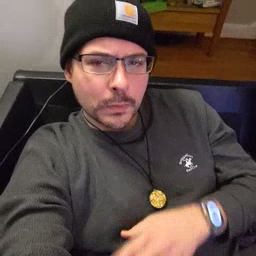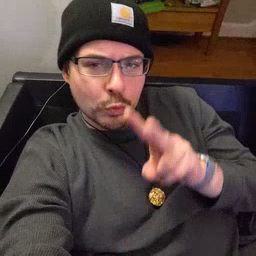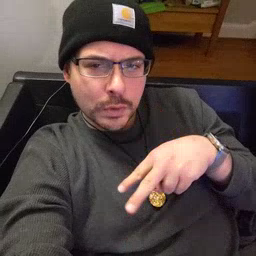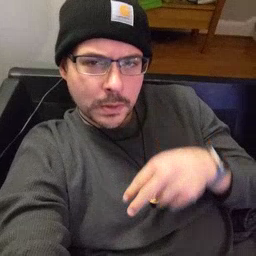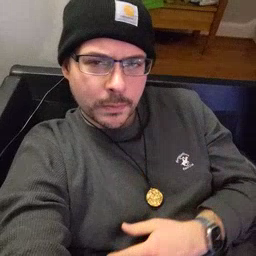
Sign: read